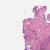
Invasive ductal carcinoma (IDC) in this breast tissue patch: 0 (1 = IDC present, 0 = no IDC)